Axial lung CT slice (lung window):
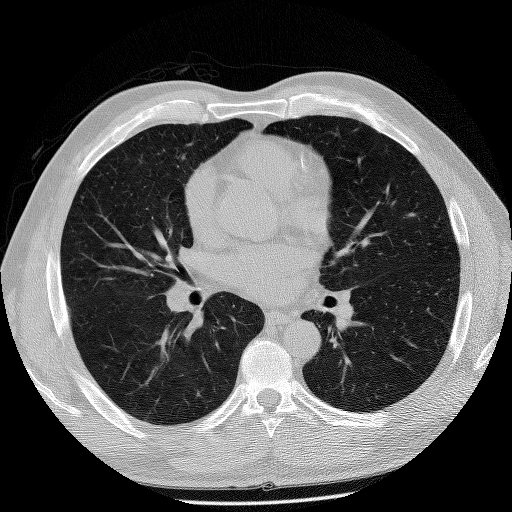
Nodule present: no